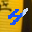
Label: 4